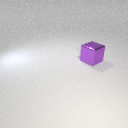
large purple metal cube